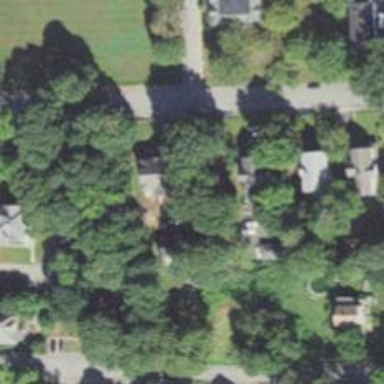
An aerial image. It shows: Residential driveway serving as service road.